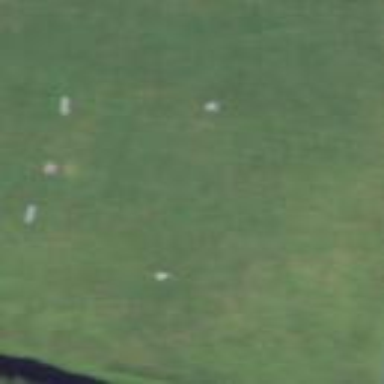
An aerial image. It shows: Lacrosse pitch for leisure sports activities.